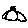
Label: bird